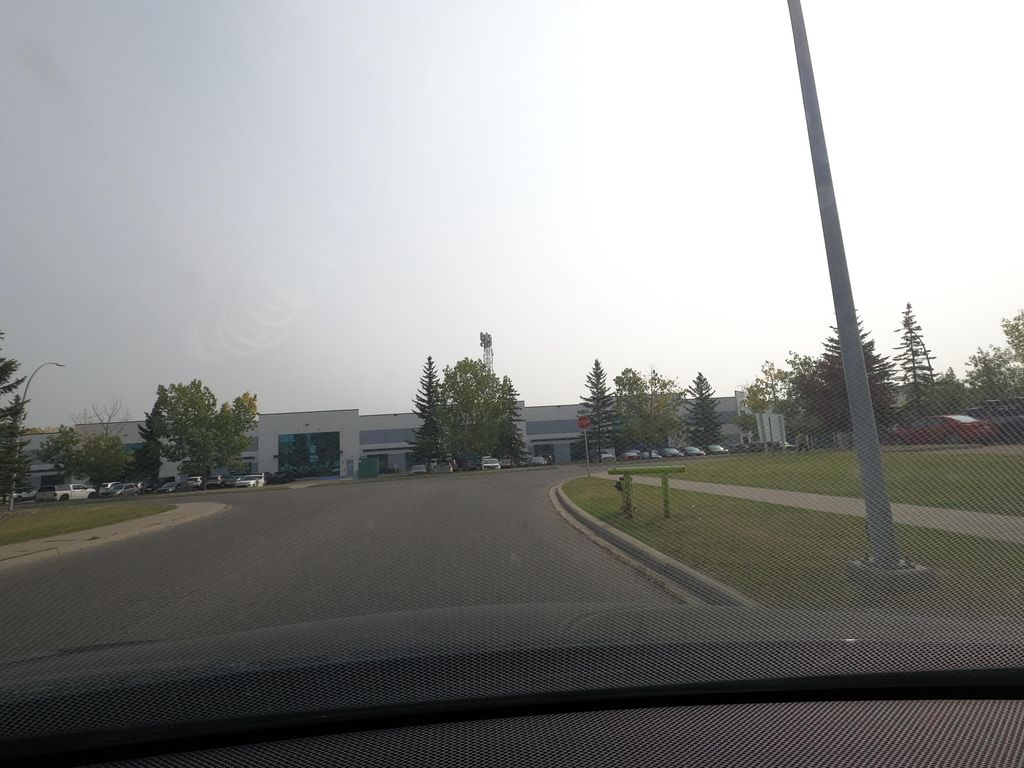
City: calgary